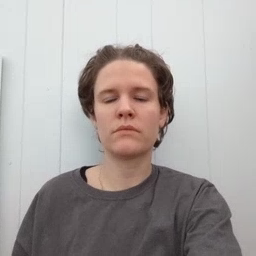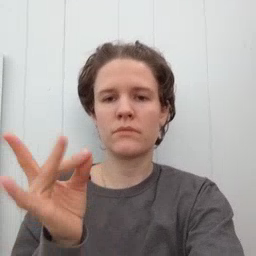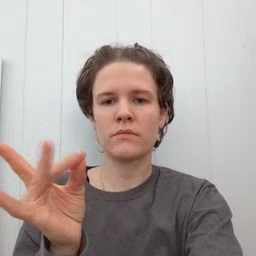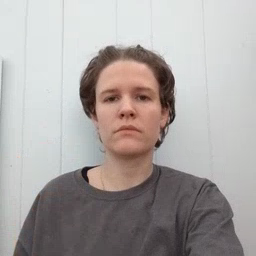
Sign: sticky